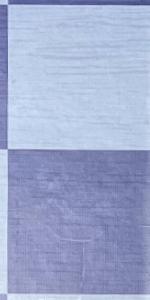
Label: Empty